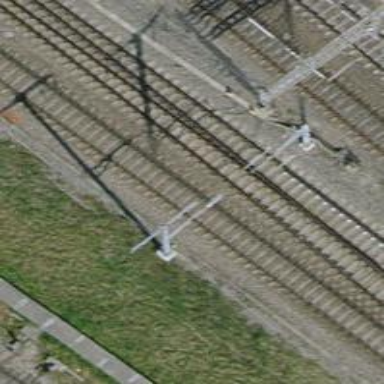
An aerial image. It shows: Railway track with contact line for electrification.